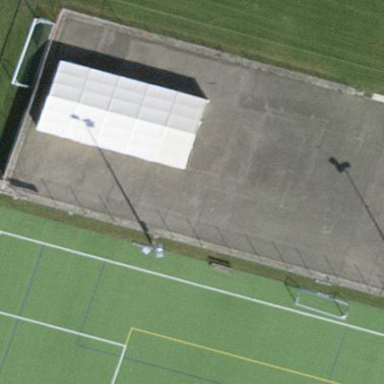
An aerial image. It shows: Pitch for leisure activities.